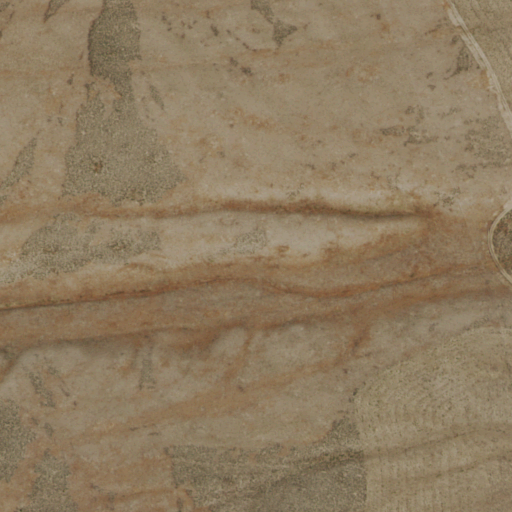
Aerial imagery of valley in Nevada named Deep Canyon containing grassland and shrub